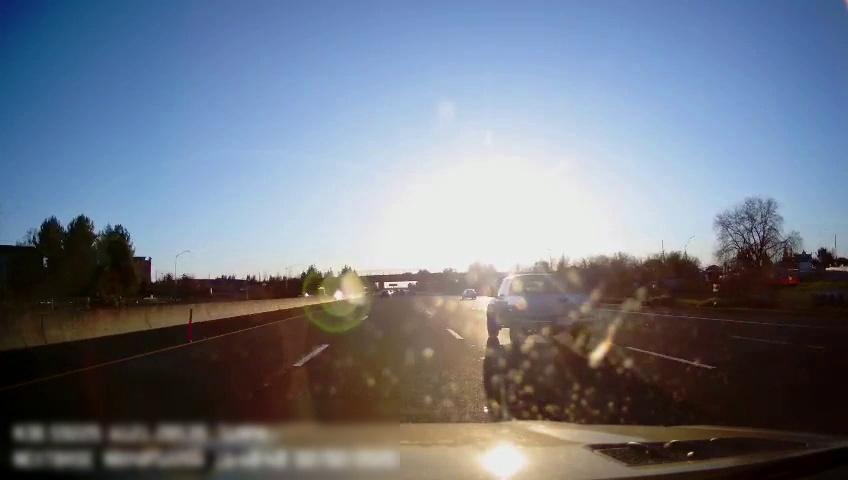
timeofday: Day
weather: Sunny
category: Drivable Space
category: Vehicles | Car
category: Vehicles | Truck
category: Lanes | Alternate Lane
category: Lanes | Alternate Lane
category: Lanes | Current Lane
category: Lanes | Current Lane
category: Lanes | Alternate Lane
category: Lanes | Alternate Lane